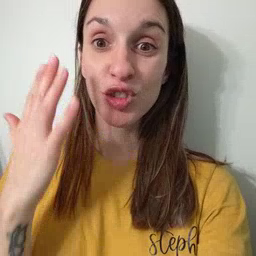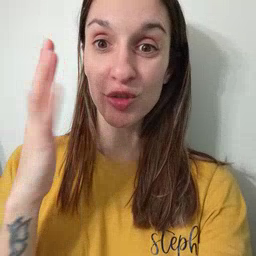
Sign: tree